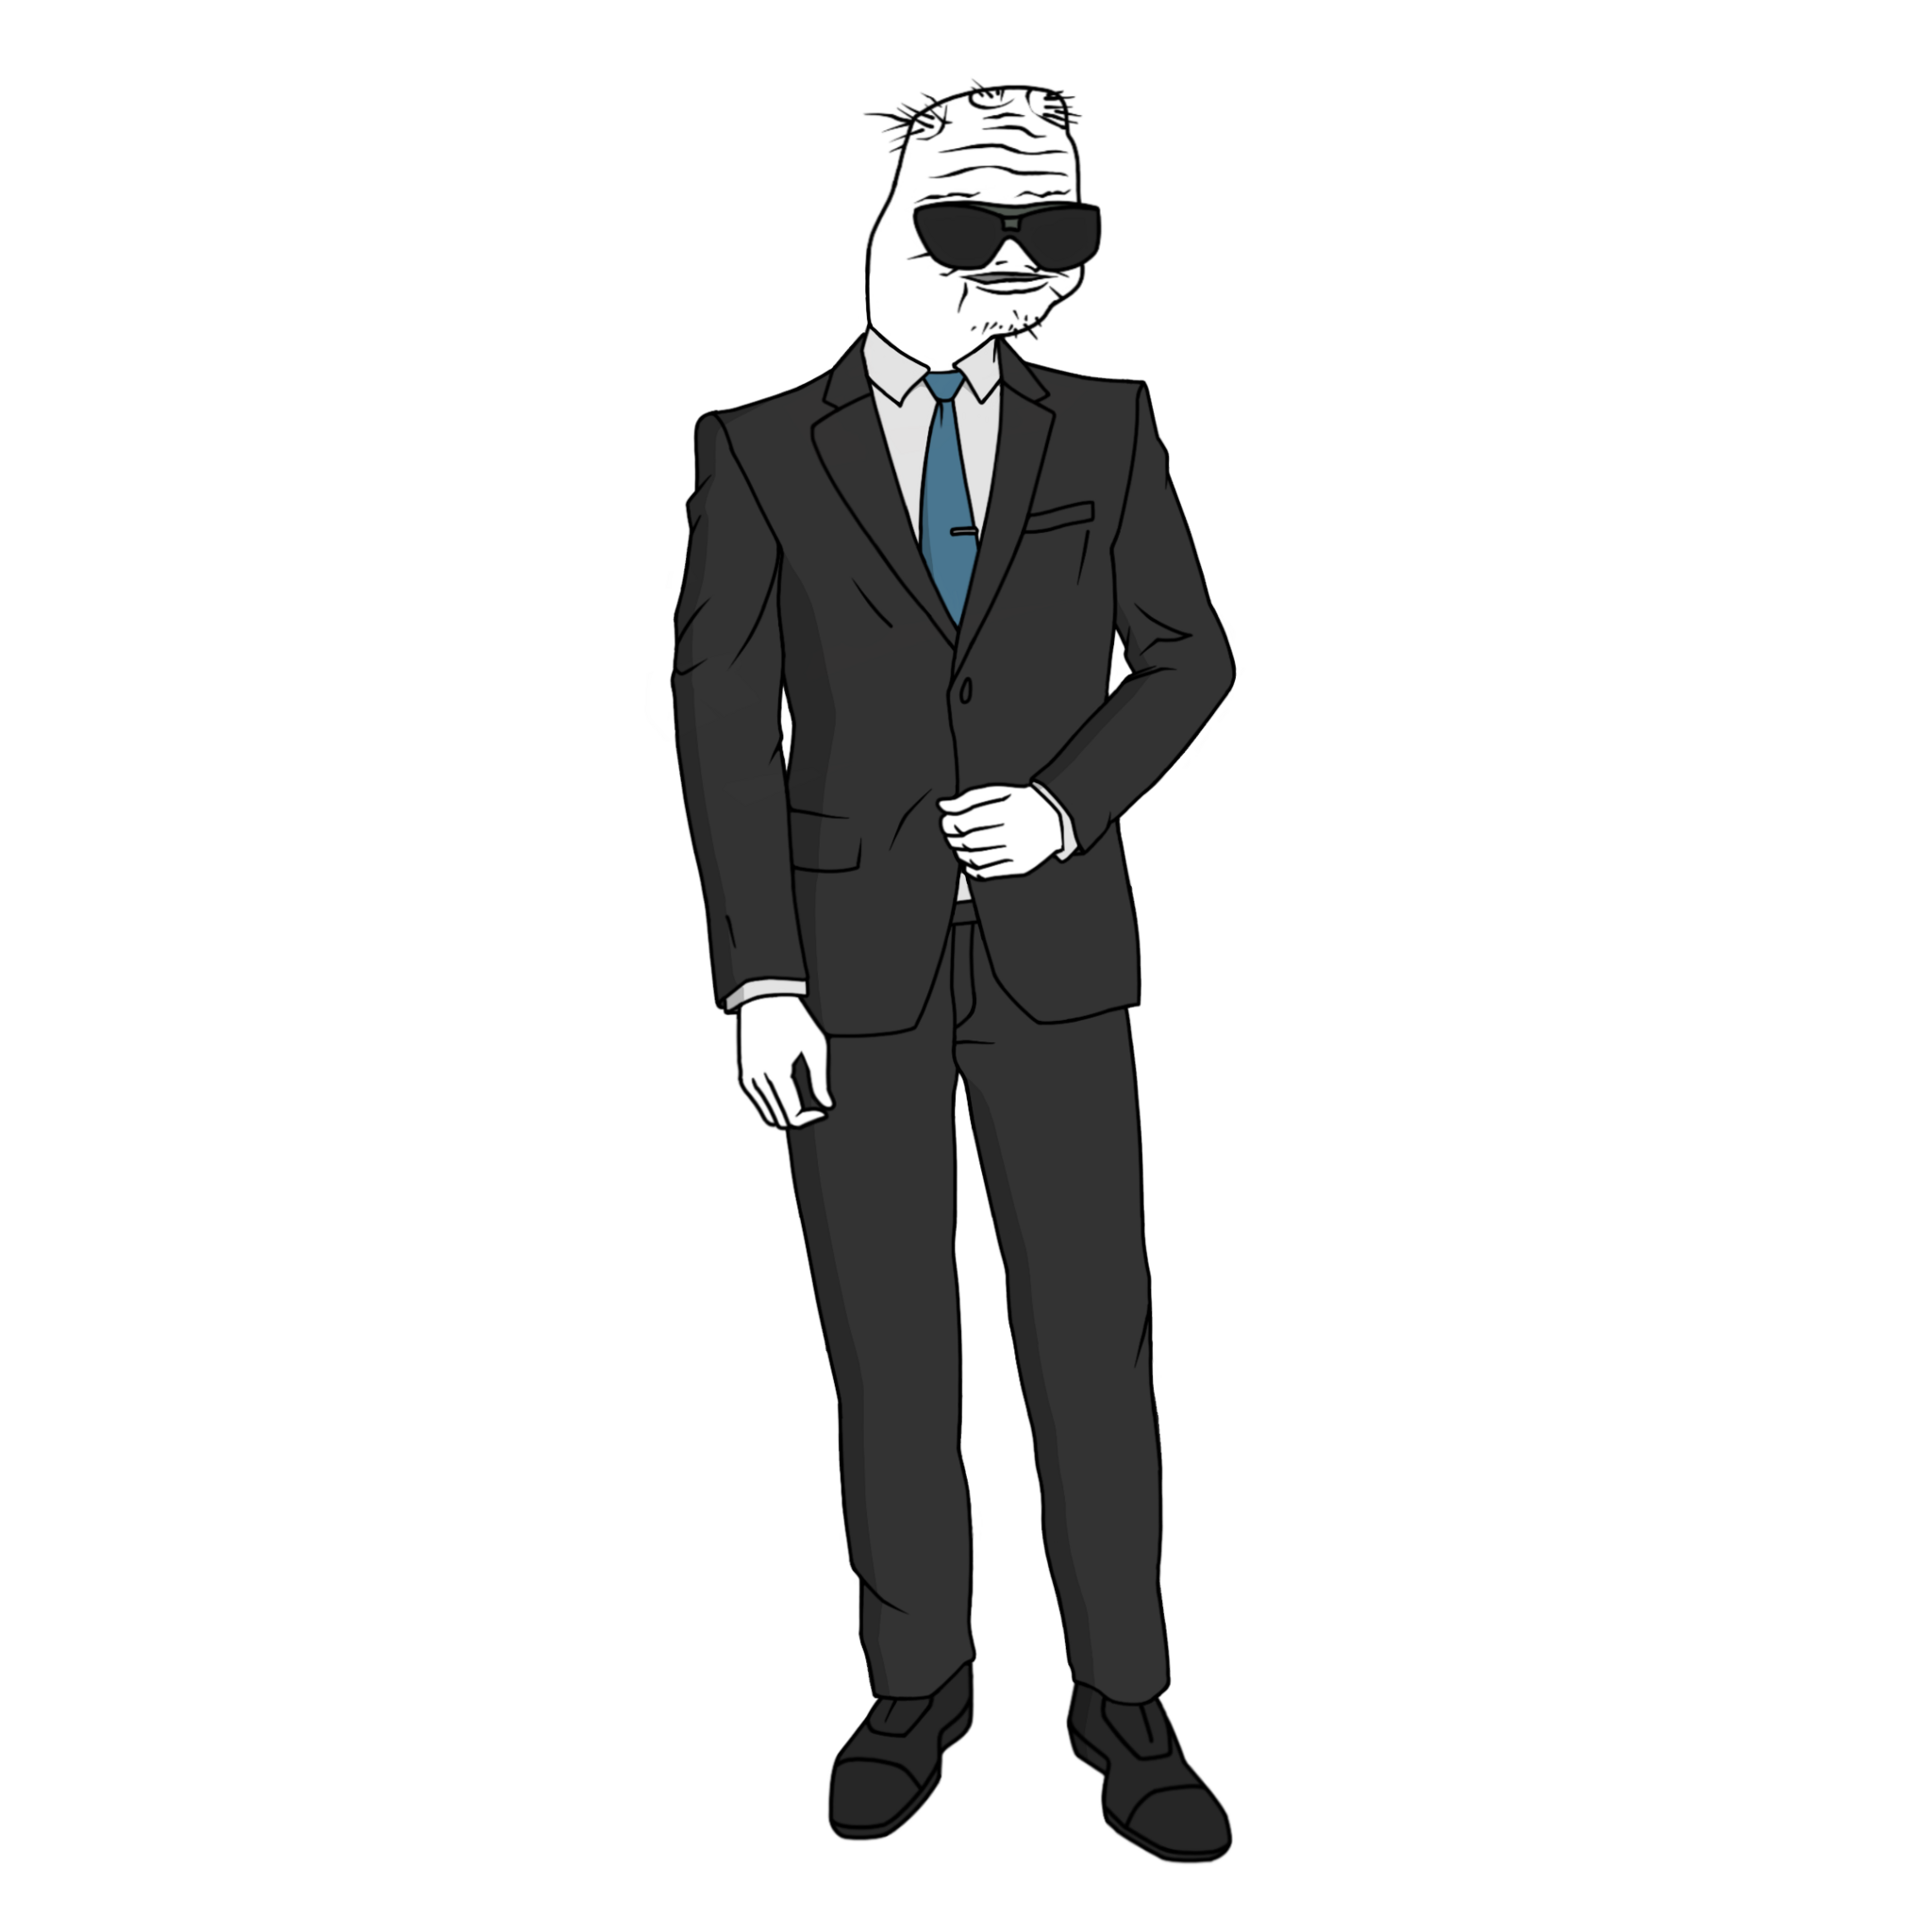
Label: 5_Boomer